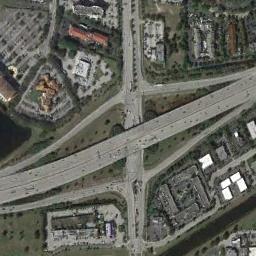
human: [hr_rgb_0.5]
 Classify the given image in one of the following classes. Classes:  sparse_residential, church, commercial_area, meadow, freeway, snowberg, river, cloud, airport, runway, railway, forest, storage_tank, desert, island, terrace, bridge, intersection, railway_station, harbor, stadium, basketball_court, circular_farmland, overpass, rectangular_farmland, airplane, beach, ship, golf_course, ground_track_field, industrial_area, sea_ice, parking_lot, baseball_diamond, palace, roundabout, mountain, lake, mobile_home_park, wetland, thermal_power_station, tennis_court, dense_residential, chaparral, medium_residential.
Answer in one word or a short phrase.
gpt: overpass